Interaction volume radius: 10 \u00c5
Interaction volume height: 10 \u00c5
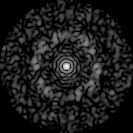
Disorder parameter: 0.8385